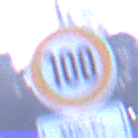
Verkehrszeichen: Geschwindigkeit100
Zusatzzeichen unten: ZeitangabenMitBeschraenkungAufWochentage2
Umgebung: Outdoor, Nature
Tageszeit: SunriseSunset
Wetter: Clear
Licht: Natural
Jahreszeit: NotSpecified
Kontrast: LowContrast